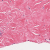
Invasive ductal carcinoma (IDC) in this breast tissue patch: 0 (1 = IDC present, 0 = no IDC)